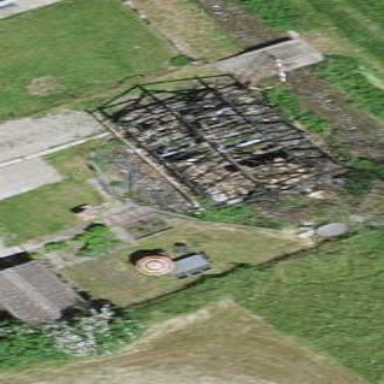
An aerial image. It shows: Barn.